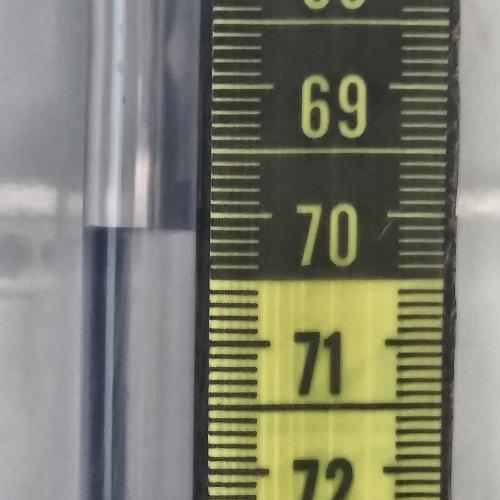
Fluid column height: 70.1 cm